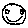
Label: smiley face